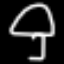
Label: mushroom